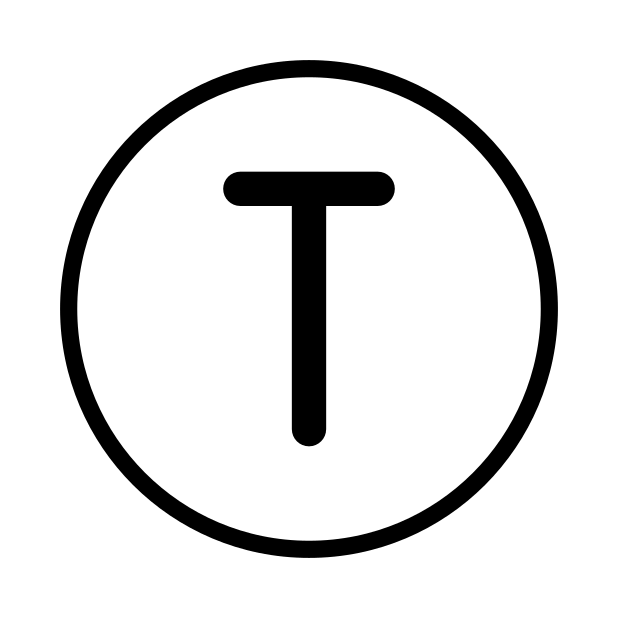
Emoji: 🇹
Name: regional indicator symbol letter t
Unicode: 0x1f1f9